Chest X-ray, AP view. Patient: 54 years old, sex M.
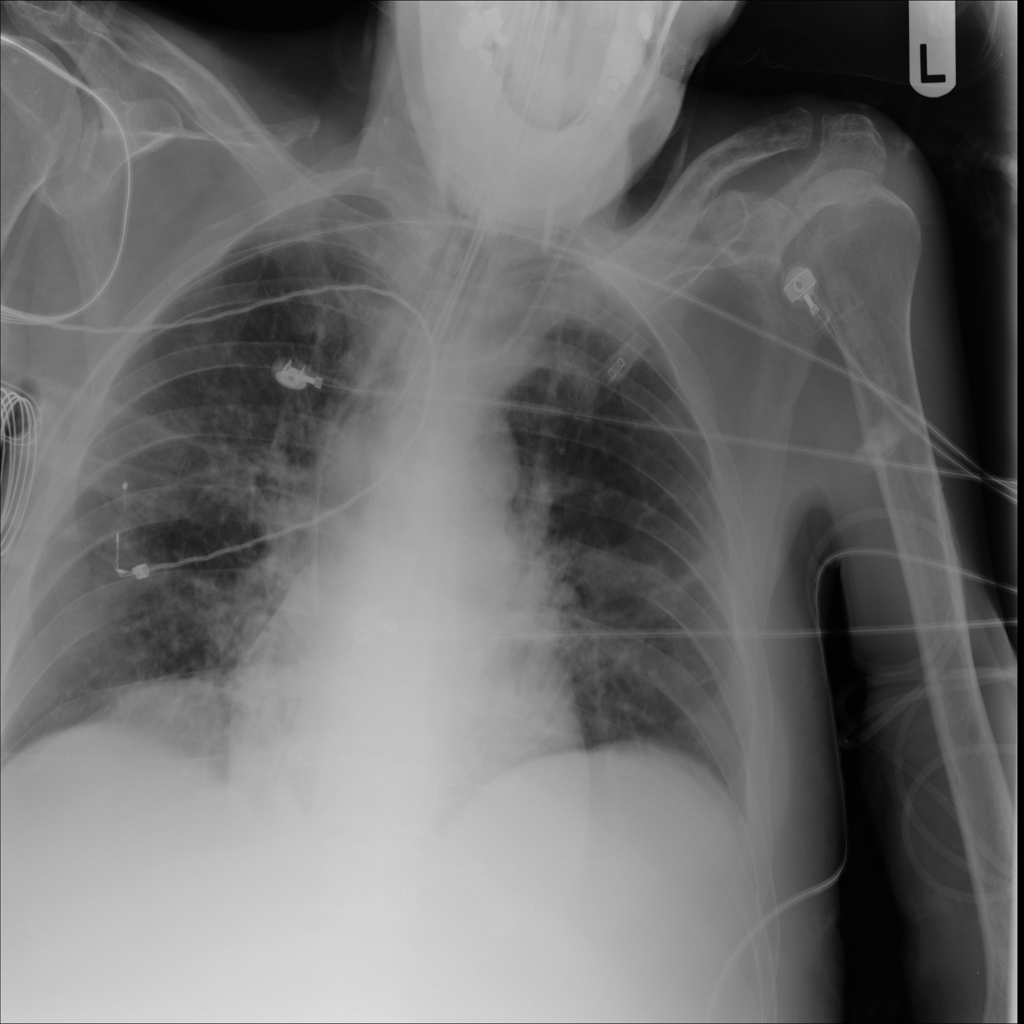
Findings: Infiltration